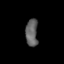
Tissue: skin
Cell type: Others
Senescence score: 0.7652
Nuclear area (px): 325
Mean DAPI intensity: 97.972